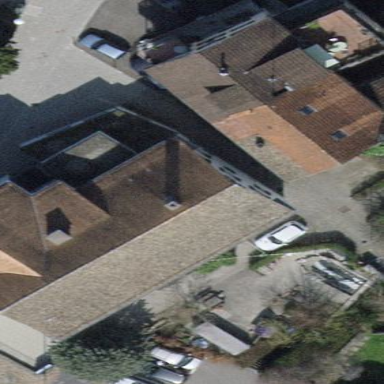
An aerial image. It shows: Building with gabled roof colored brown.